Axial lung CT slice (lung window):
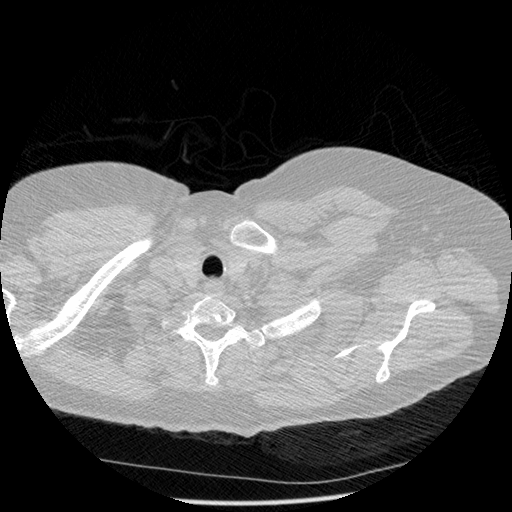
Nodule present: no